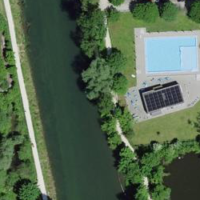
EUNIS habitat code: 54
Species observed at this site:
Lamium galeobdolon
Caltha palustris